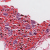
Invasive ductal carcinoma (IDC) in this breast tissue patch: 0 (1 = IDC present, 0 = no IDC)